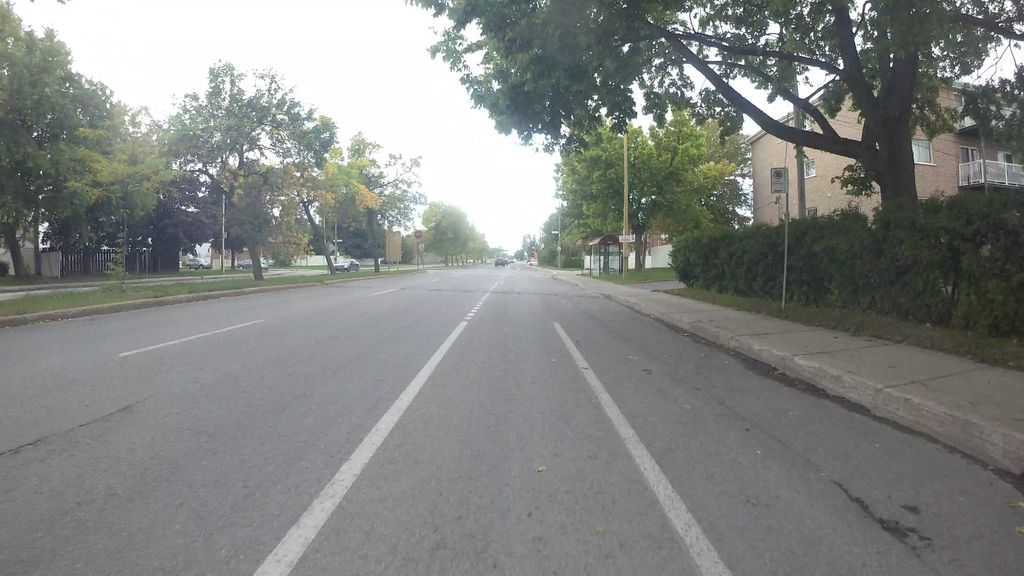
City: montreal